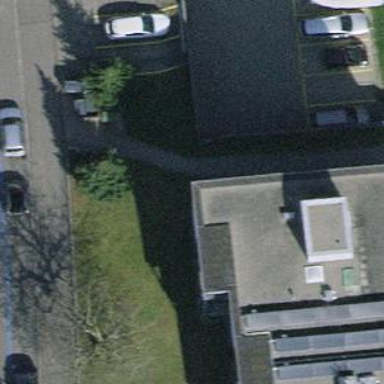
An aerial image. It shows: Parking aisle with paving stones surface.